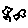
Label: hexagon